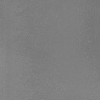
Atmospheric dust classification: dusty